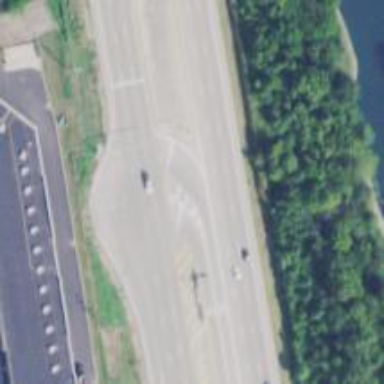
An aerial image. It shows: Trunk highway with expressway features.